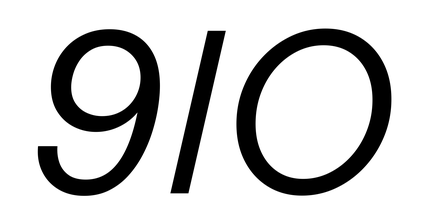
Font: InstrumentSans-Italic_Italic